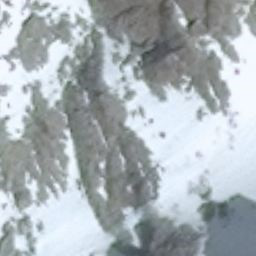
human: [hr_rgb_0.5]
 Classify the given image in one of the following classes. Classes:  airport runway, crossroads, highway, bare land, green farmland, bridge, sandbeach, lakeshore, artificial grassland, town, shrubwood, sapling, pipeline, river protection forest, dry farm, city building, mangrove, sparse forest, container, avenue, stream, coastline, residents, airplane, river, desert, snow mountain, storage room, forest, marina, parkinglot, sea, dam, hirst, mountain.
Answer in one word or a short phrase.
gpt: snow mountain